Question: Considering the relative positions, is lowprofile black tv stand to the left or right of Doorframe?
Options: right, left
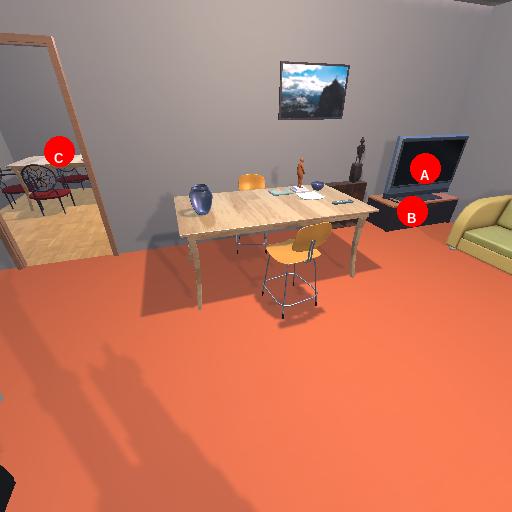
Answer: right